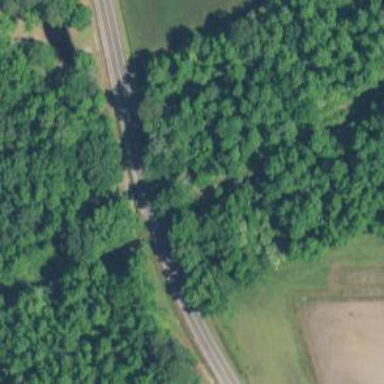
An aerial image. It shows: Culvert tunnel.